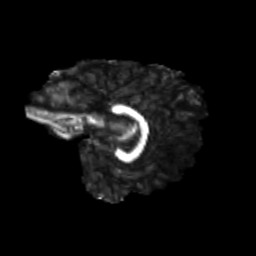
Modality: FA
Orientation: sagittal
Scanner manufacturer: siemens
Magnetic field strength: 3 T
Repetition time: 9.2 s
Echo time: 0.084 s